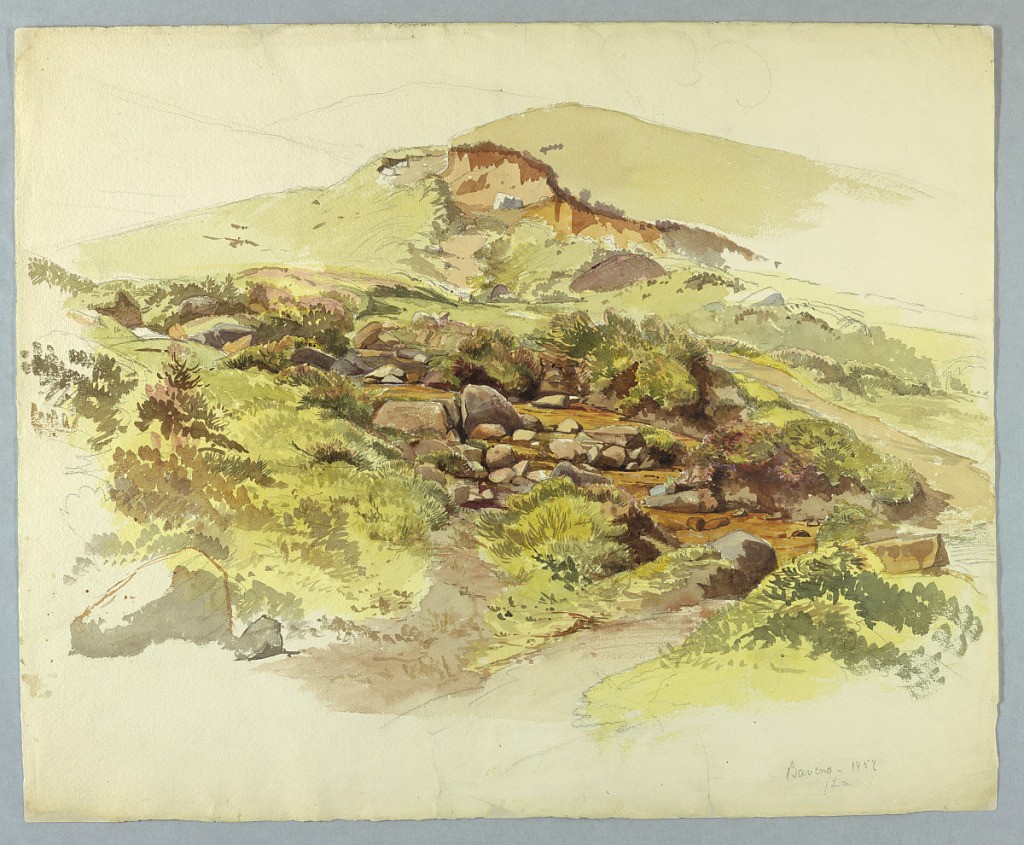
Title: Study of landscape, Baveno, Lago Maggiore, Italy
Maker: William Stanley Haseltine, American, 1835–1900
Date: September 1857
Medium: Brush and watercolor, graphite on paper
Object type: Drawing
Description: Sketch of a mountain trail.